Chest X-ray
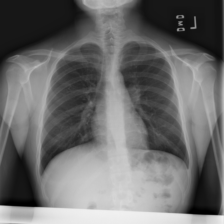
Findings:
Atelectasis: negative
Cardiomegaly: negative
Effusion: negative
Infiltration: negative
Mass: negative
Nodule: negative
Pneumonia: negative
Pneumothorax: negative
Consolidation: negative
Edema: negative
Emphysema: negative
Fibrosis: negative
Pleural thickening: negative
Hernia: negative